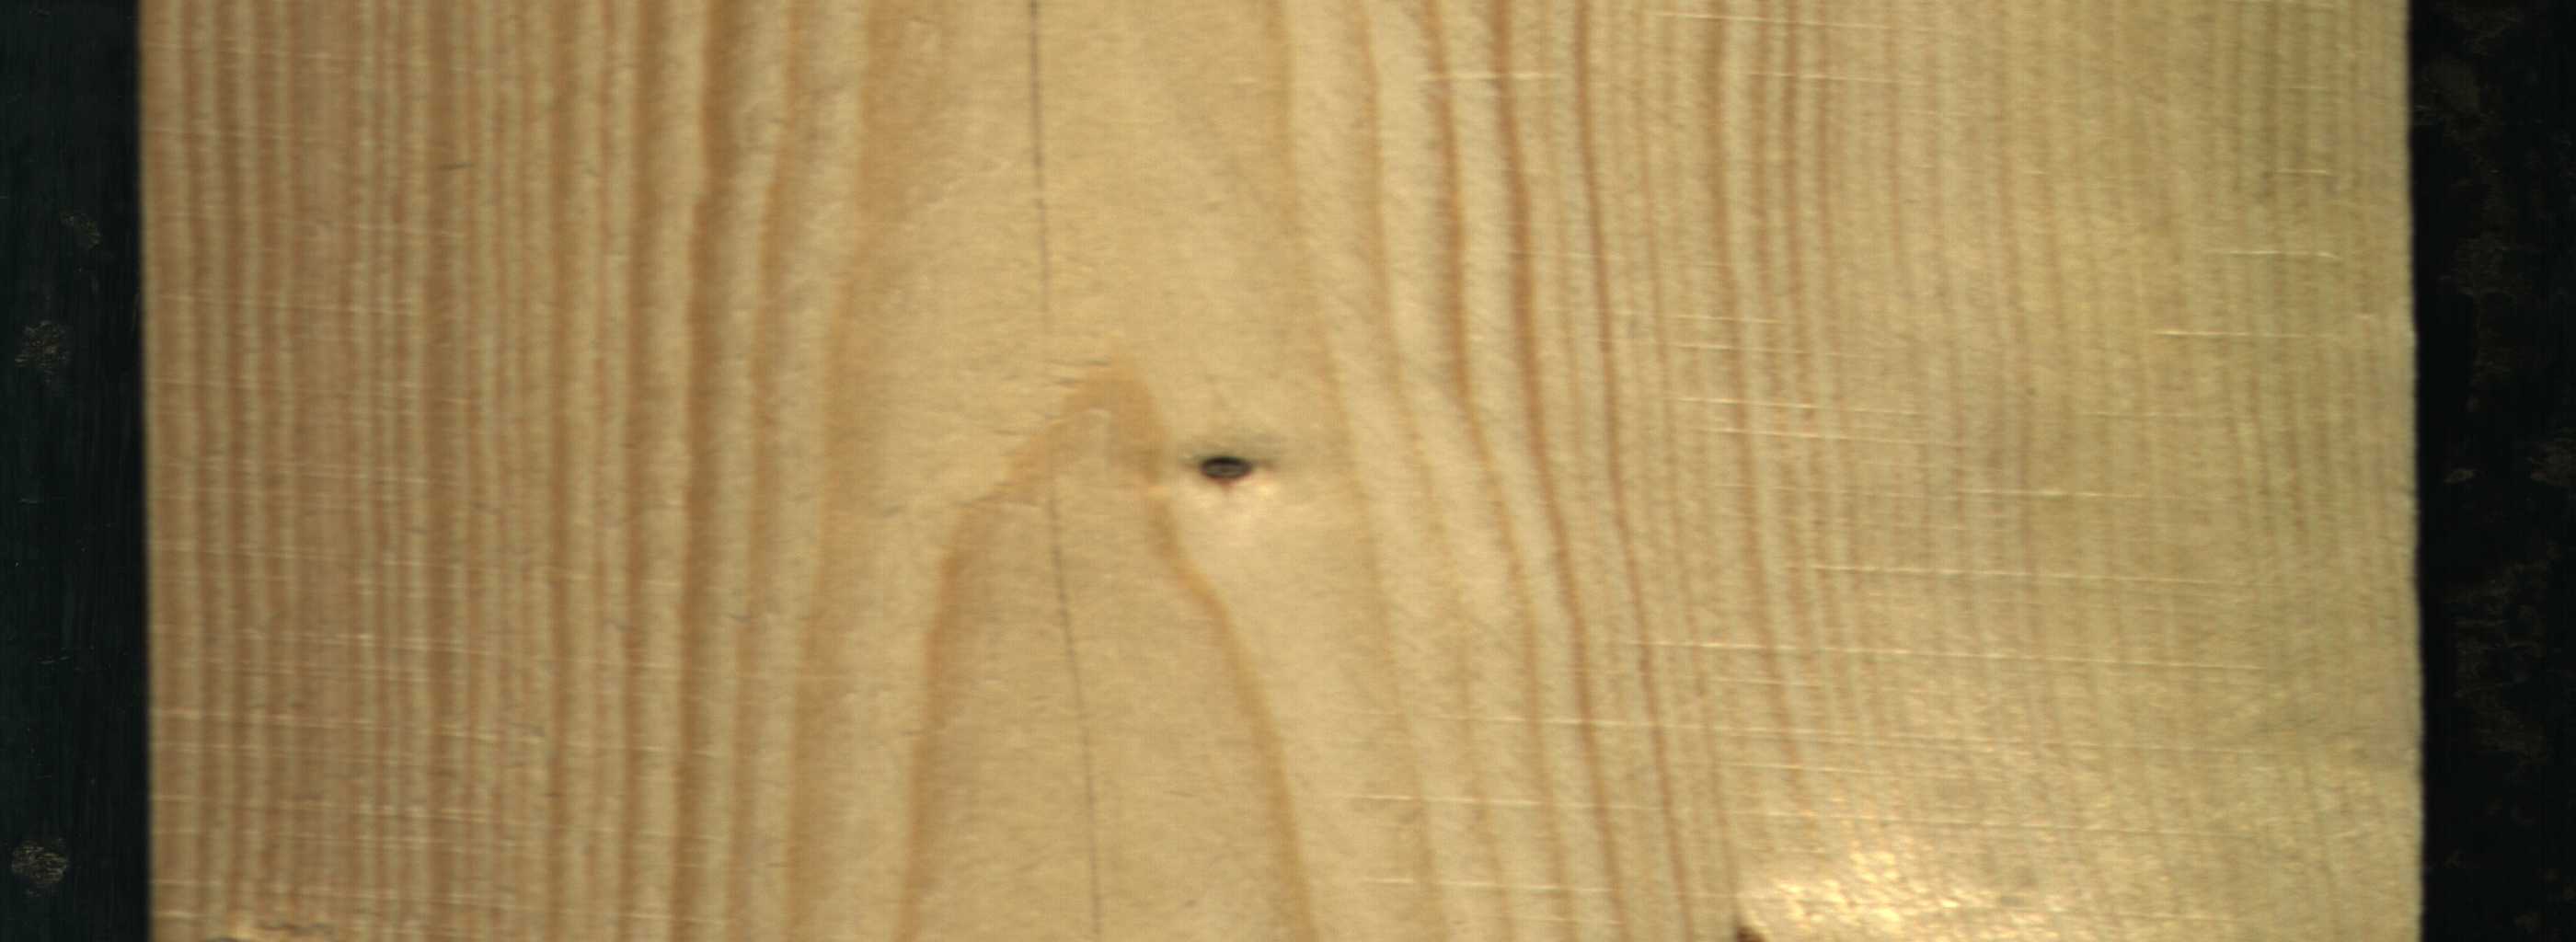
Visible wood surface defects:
Crack
Crack
Dead_Knot